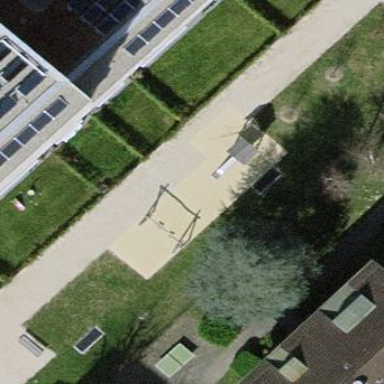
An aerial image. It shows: Playground area for leisure activities on the land.